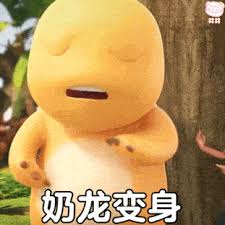
Label: nailong